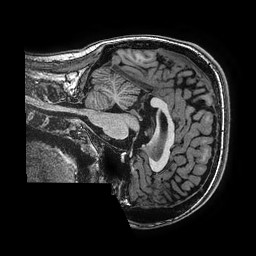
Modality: T1w
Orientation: sagittal
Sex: female
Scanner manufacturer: ge
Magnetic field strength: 3 T
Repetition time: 0.0077 s
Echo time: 0.003436 s